Aerial crown-view tile of a tropical tree (Barro Colorado Island, Panama), acquired 20250715:
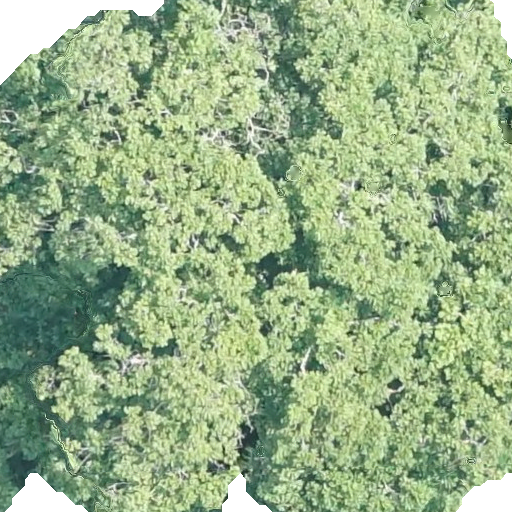
Species: Dipteryx oleifera
GBIF accepted scientific name: Dipteryx oleifera
Crown area: 510.678 m²